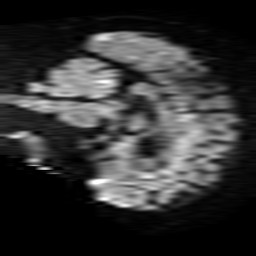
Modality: TRACE
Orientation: sagittal
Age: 57
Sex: male
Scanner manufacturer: philips
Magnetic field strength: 1.5 T
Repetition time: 3.842 s
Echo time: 0.09719 s